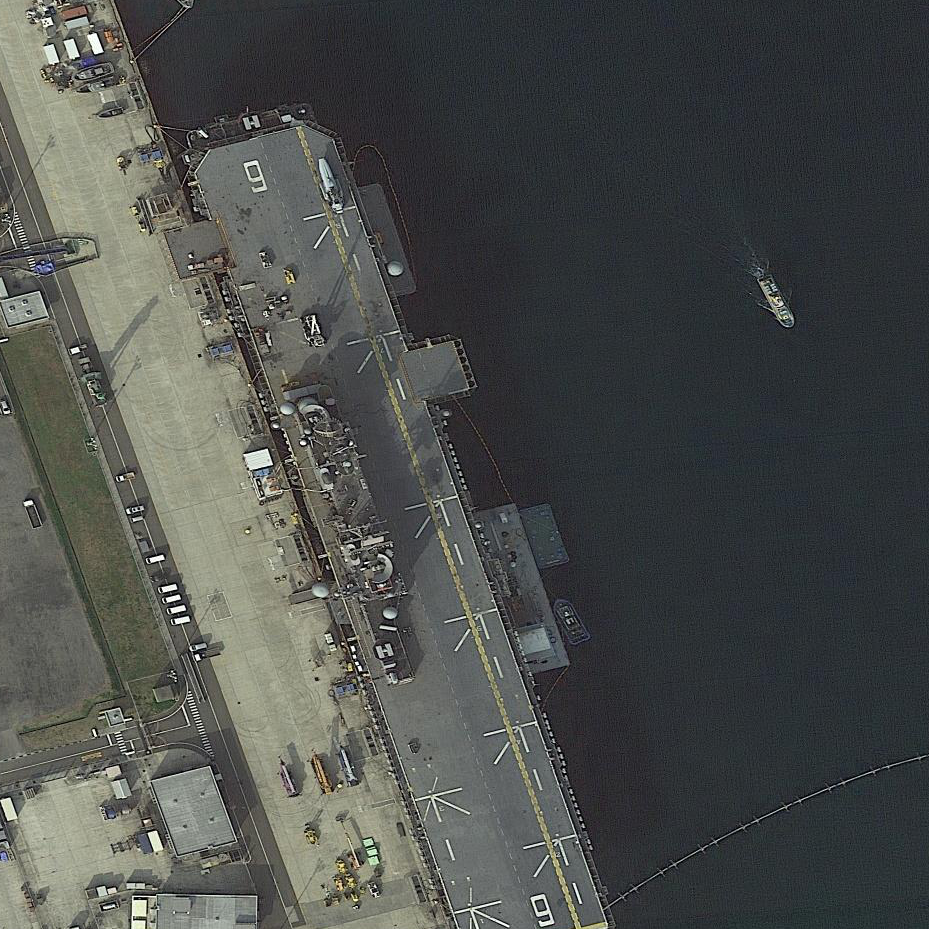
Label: assault